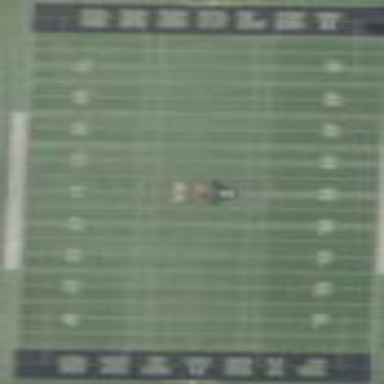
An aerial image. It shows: Artificial turf pitch used for American football.